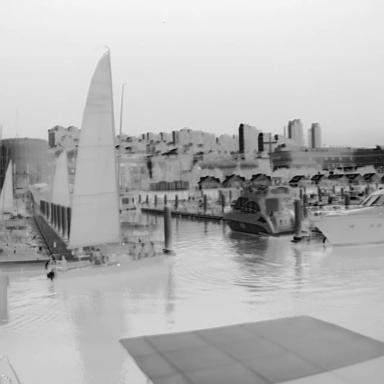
There is a sailboat in the infrared image.